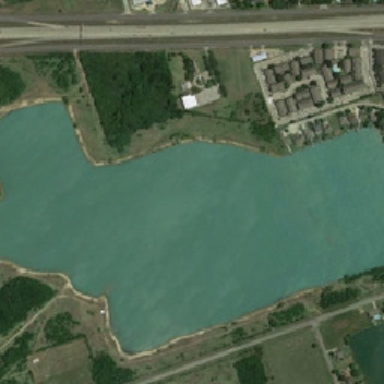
The road through the road is near an irregular pond with woods and meadows .